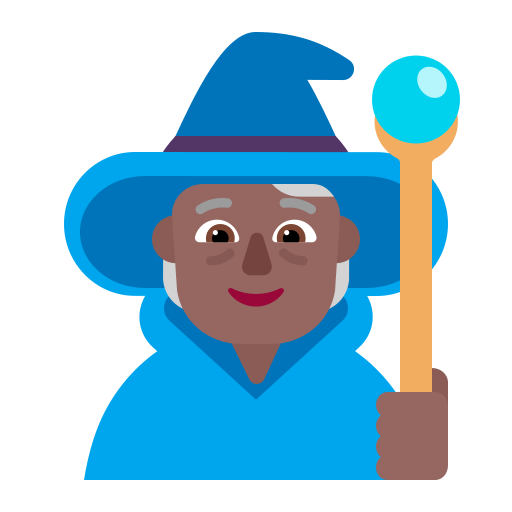
person mage flat  dark